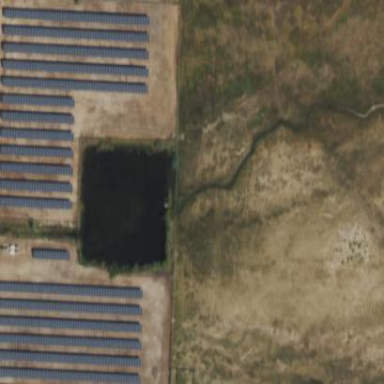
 consisting of solar photovoltaic panels."